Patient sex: F
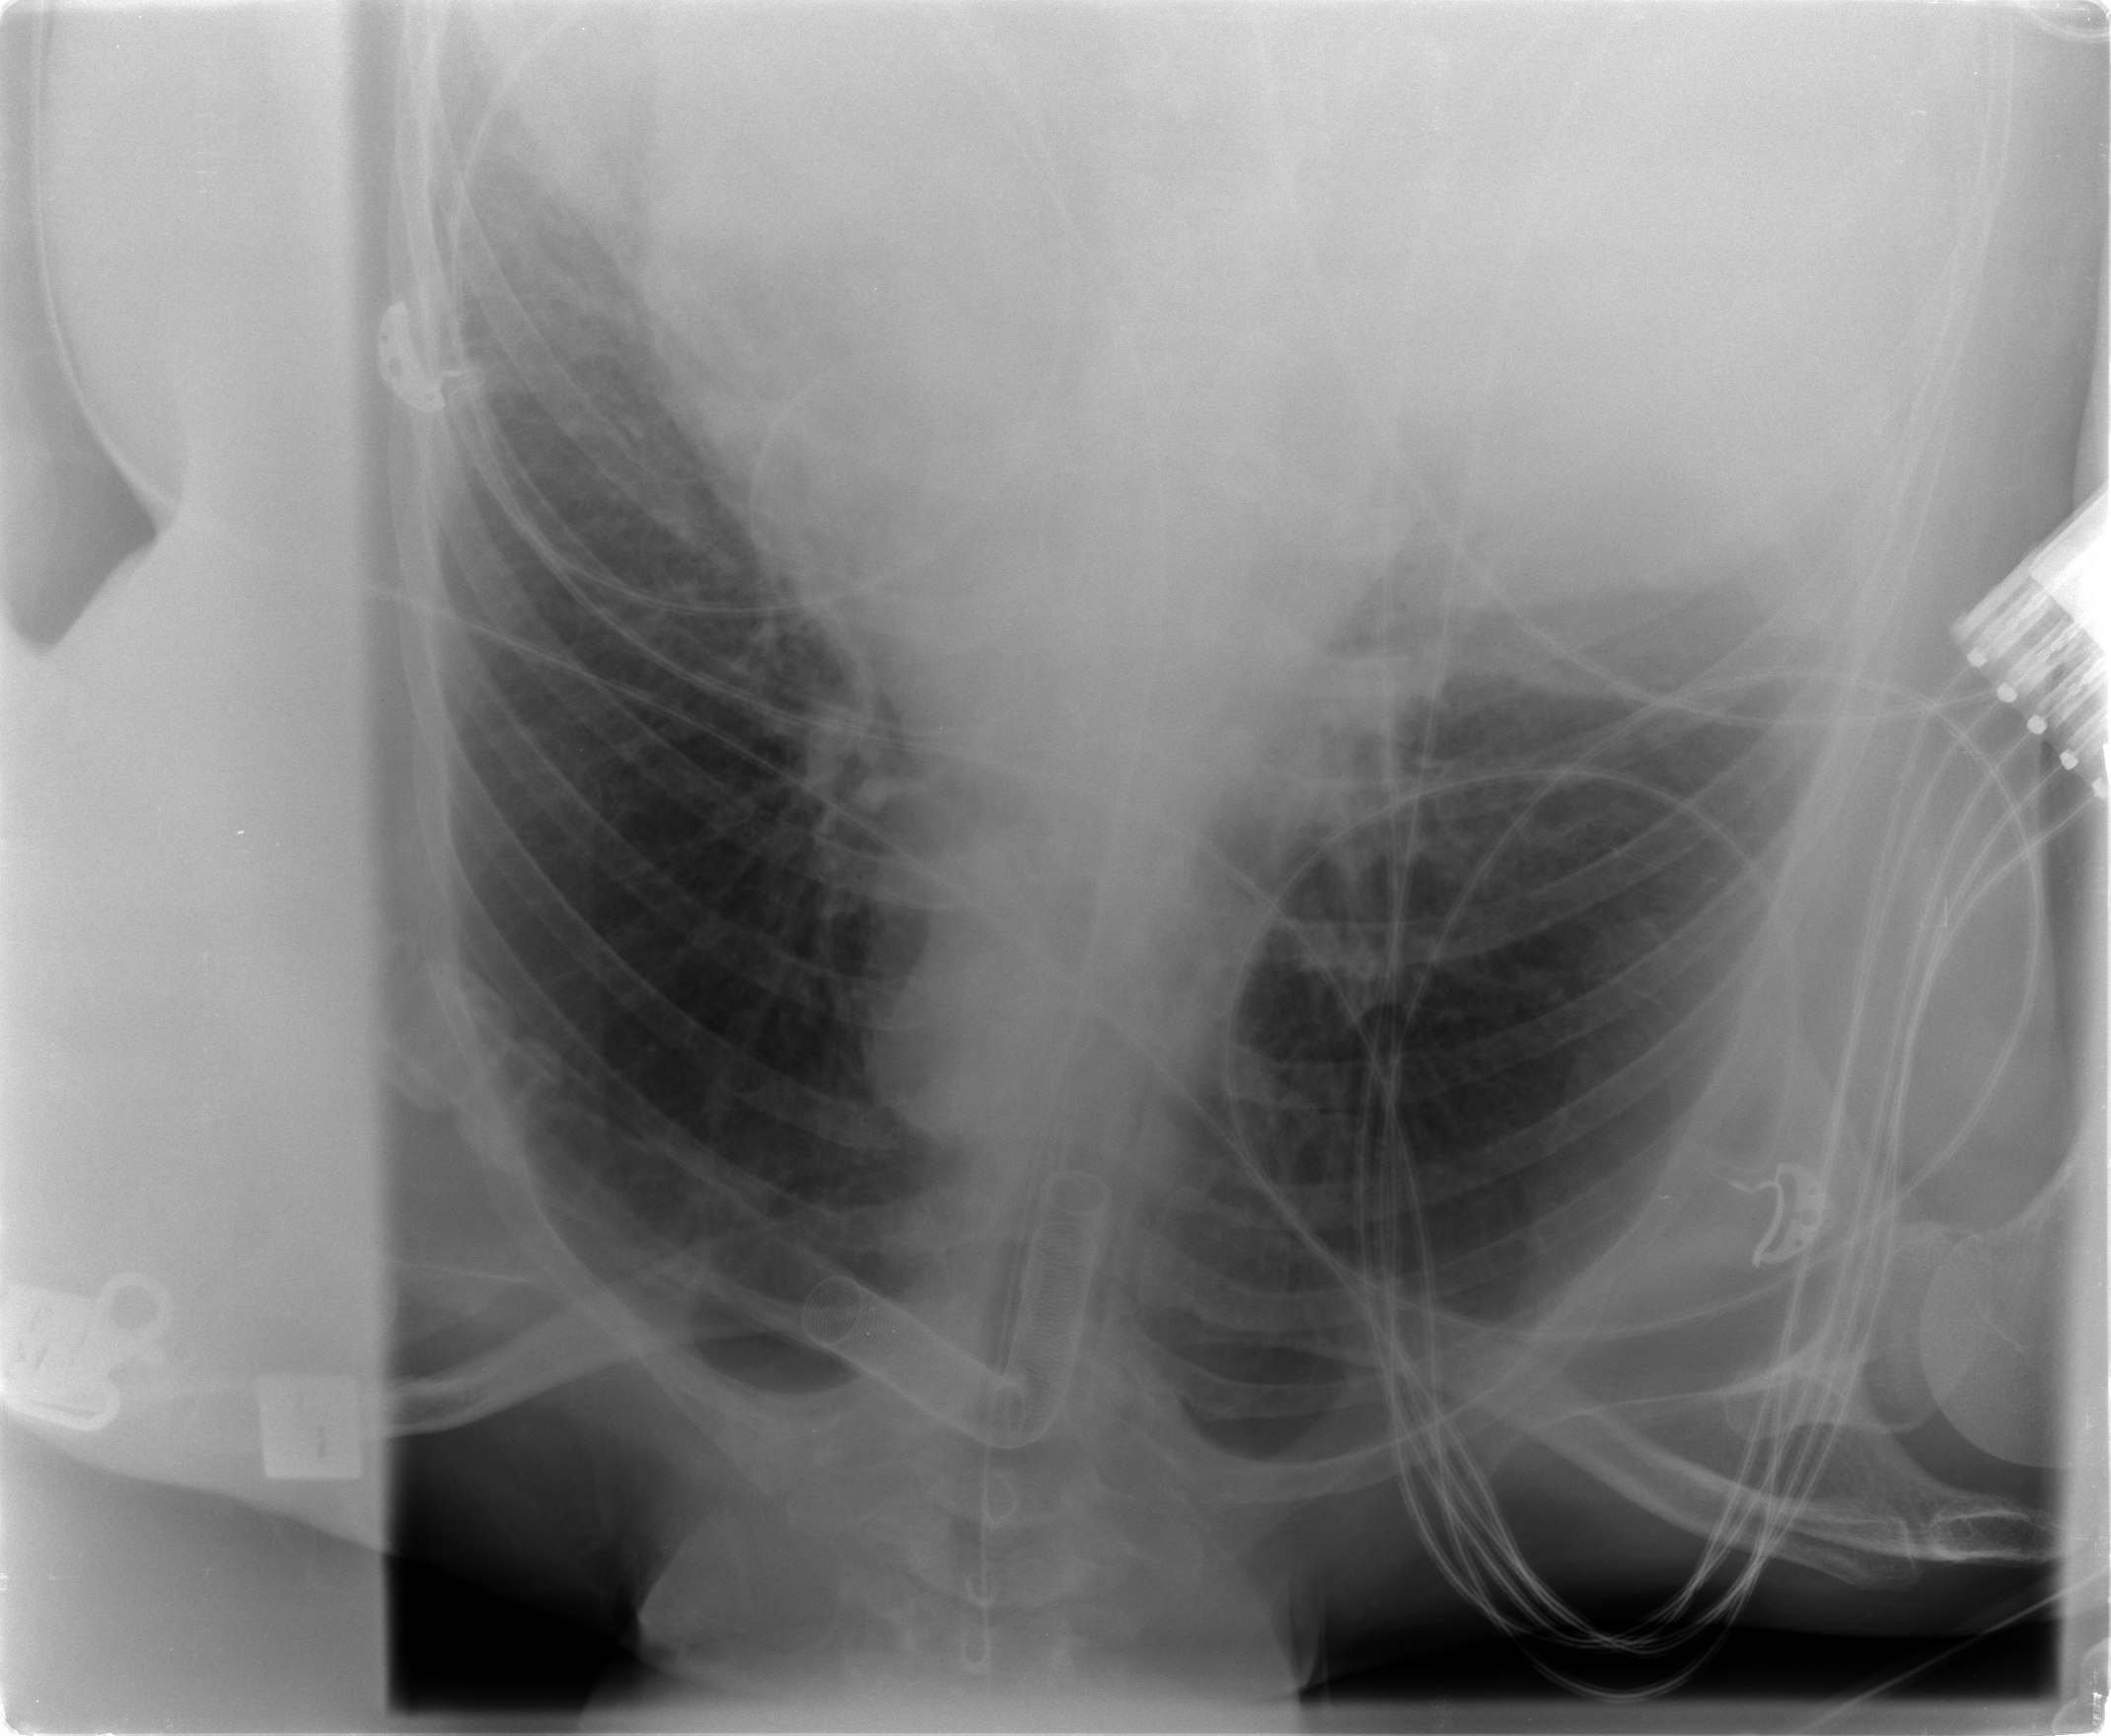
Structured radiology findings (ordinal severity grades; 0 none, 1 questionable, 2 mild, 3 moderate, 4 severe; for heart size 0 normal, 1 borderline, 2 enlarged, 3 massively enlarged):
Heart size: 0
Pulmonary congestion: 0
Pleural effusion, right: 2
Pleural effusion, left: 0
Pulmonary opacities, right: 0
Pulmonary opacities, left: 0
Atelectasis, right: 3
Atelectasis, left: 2